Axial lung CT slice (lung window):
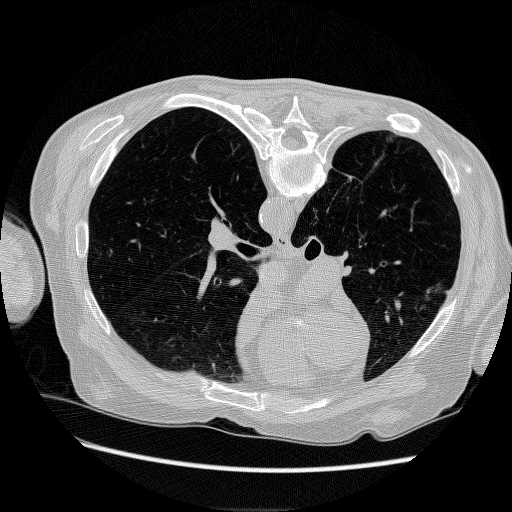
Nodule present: no